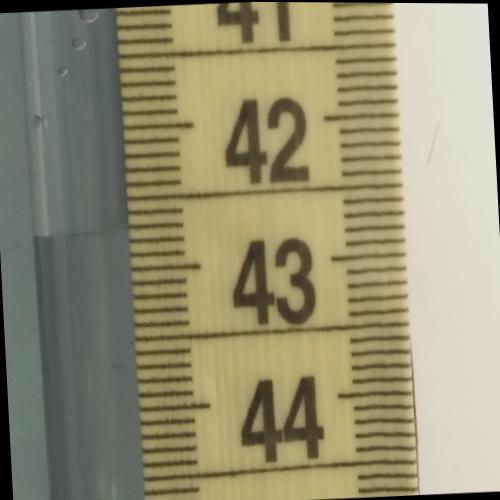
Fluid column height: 42.7 cm